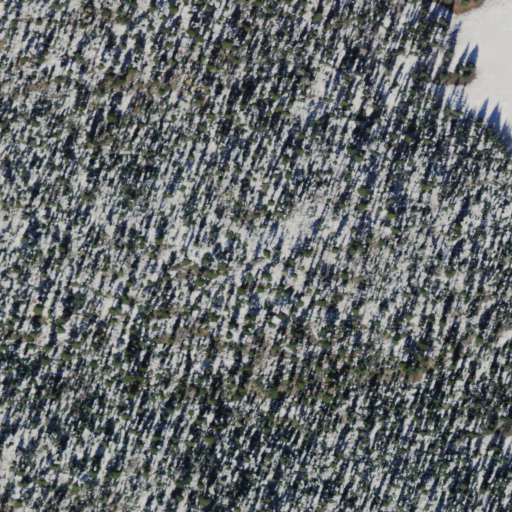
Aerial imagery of plain(s) in Arizona named Lower Little Park containing evergreen forest and shrub